Question: I need draw rectangle with two circle holes inside. The problem is in circles interception. I want them to join together and cut from background, but they seems to be XORed:

At first I tried 'drawRect' and 'DrawCircle':
'''
graphics.beginFill(0, 0.5);
graphics.drawRect(0, 0, width, height);
graphics.drawCircle(width/2, height/2, 50);
graphics.drawCircle(width/2-30, height/2-30, 50);
graphics.endFill();
'''
Then I switched to 'drawPath', but no luck too:
'''
graphics.beginFill(0, 0.5);
var c1:Object = getCirclePath(width/2-30, height/2-30, 50);
var c2:Object = getCirclePath(width/2, height/2, 50);
graphics.drawPath(new <int>[
GraphicsPathCommand.MOVE_TO, GraphicsPathCommand.LINE_TO,
GraphicsPathCommand.LINE_TO, GraphicsPathCommand.LINE_TO,
GraphicsPathCommand.LINE_TO],
new <Number>[0, 0, myCanvas.width, 0, myCanvas.width, myCanvas.height,
0, myCanvas.height, 0, 0]);
myCanvas.graphics.drawPath(c1.commands, c1.data);
myCanvas.graphics.drawPath(c2.commands, c2.data);
graphics.endFill();
'''
here 'getCirclePath' returns object with points to draw polygon which looks like circle. Also I tried different combinations of 'GraphicsPathWinding' constants, but no luck.
Any suggestions how to draw two intersecting circle holes in graphics?
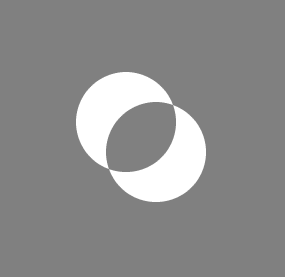
Answer: If you want to draw more than one circle without the paths that cross each other "XOR"-ing, you should 'beginFill(...)' and 'endFill()' .
I haven't tested, but that would be my guess to properly render overlapping shapes.
link to demo: <URL>
How about using blendmodes?
Try to set your scene up like this:
- 'BlendMode.LAYER'- - 'BlendMode.ERASE'
Once you start Tweening them, you should get the animated effect.
See the below example (you can toss it into a new project to see it running)
'''
package
{
import flash.display.BlendMode;
import flash.display.Graphics;
import flash.display.Shape;
import flash.display.Sprite;
import flash.events.Event;
import flash.utils.getTimer;
public class Main extends Sprite
{
private var _rect:Shape;
private var _circles:Array;
private var _container:Sprite;
private var _subContainer:Sprite;
private var _numOfCircles:int = 2;
public function Main():void
{
if (stage) init();
else addEventListener(Event.ADDED_TO_STAGE, init);
}
private function init(e:Event = null):void
{
removeEventListener(Event.ADDED_TO_STAGE, init);
// entry point
createContainers();
createRect( 256, 256 );
createCircles( 40 );
centerSetup();
stage.addEventListener(Event.ENTER_FRAME, onUpdate);
}
private function createContainers():void
{
_container = new Sprite();
_container.blendMode = BlendMode.LAYER;
addChild(_container);
_subContainer = new Sprite();
_subContainer.blendMode = BlendMode.ERASE;
_container.addChild(_subContainer);
}
private function createRect(pWidth:Number, pHeight:Number):void
{
_rect = new Shape();
var g:Graphics = _rect.graphics;
g.beginFill(0, 0.5);
g.drawRect(0, 0, pWidth, pHeight);
g.endFill();
/*
* The canvas that must have the "hole" punched through
* MUST appear as the first child in the DisplayList.
*/
_container.addChildAt( _rect, 0 );
}
private function createCircles( pRadius:Number ):void
{
var circle:Shape;
var g:Graphics;
_circles = [];
for (var n:int = _numOfCircles; --n >= 0; ) {
circle = new Shape();
g = circle.graphics;
g.beginFill(0xffffff, 1);
g.drawCircle(0, 0, pRadius);
g.endFill();
_subContainer.addChild( circle );
_circles.push( circle );
}
}
private function centerSetup():void
{
_container.x = (stage.stageWidth - _rect.width) * .5;
_container.y = (stage.stageHeight - _rect.height) * .5;
}
private function onUpdate(e:Event):void
{
var circle:Shape;
var currentTime:Number = getTimer() * .001;
var amplitude:Number = 50;
var direction:int;
var halfWidth:int = _rect.width * .5;
var halfHeight:int = _rect.height * .5;
for (var n:int = _numOfCircles; --n >= 0; ) {
circle = _circles[n] as Shape;
direction = (n % 2) == 0 ? 1 : -1;
circle.x = halfWidth + Math.cos(currentTime*direction + n) * amplitude;
circle.y = halfHeight + Math.sin(currentTime*direction + n) * amplitude;
}
}
}
}
'''